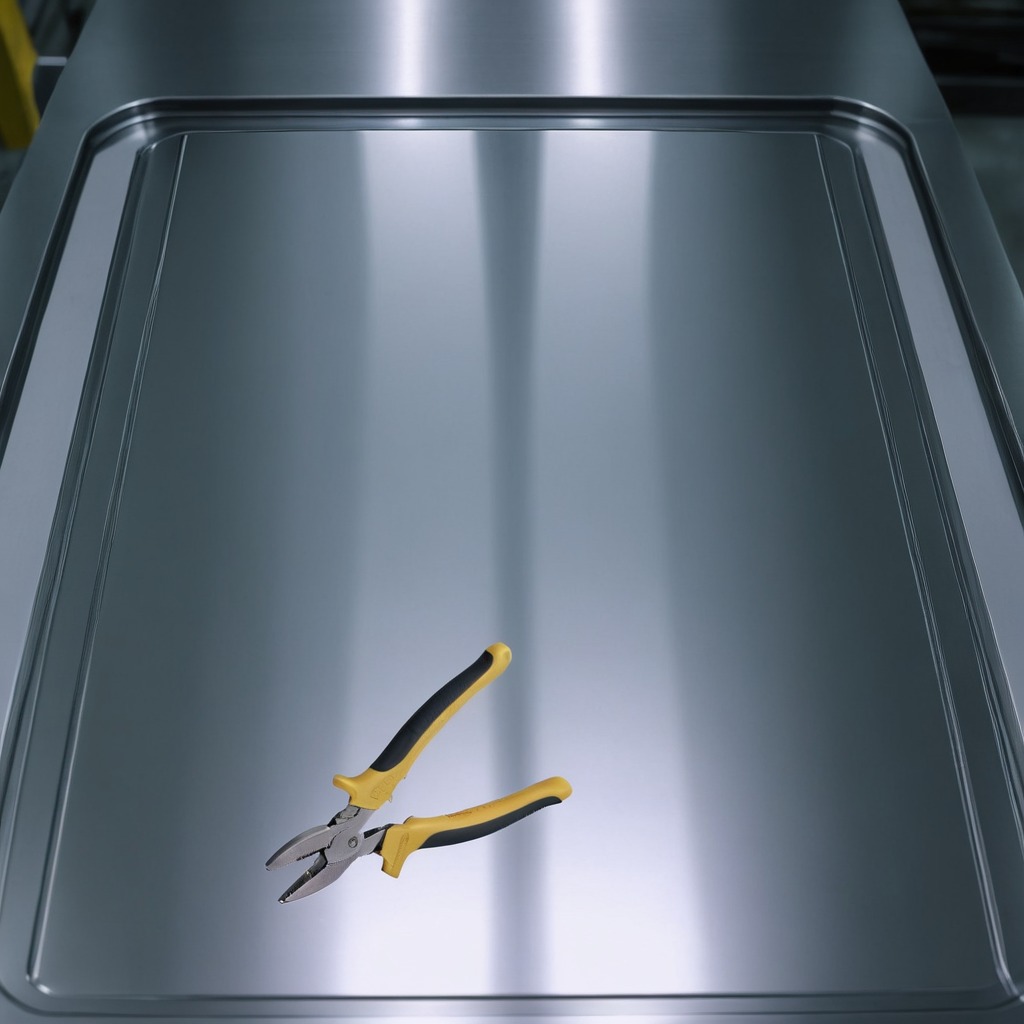
A plier lies on a metal table in a machine shop under fluorescent lights.